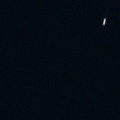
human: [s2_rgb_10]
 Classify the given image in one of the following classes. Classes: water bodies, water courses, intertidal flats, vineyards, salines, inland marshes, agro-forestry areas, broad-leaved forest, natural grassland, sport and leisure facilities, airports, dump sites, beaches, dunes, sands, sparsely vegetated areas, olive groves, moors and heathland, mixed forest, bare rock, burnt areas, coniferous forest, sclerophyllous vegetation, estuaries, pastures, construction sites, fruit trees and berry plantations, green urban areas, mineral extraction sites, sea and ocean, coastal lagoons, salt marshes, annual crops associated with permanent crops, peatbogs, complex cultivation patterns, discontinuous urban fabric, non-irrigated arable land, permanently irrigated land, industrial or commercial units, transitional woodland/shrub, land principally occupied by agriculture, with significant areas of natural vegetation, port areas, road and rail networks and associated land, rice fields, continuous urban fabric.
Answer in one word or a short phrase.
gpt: sea and ocean